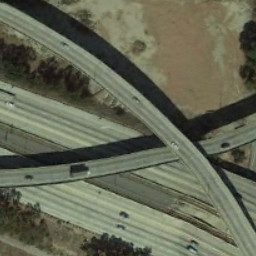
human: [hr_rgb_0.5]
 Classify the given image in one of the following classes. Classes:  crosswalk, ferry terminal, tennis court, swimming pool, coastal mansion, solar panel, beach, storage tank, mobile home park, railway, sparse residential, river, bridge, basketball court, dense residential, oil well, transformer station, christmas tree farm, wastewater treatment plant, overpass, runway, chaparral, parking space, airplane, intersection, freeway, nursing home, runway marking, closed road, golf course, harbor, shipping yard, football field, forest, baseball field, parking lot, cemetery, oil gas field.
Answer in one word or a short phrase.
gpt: overpass